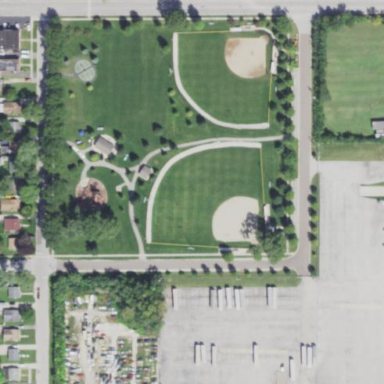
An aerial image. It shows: Baseball pitch used for leisure and sports activities.